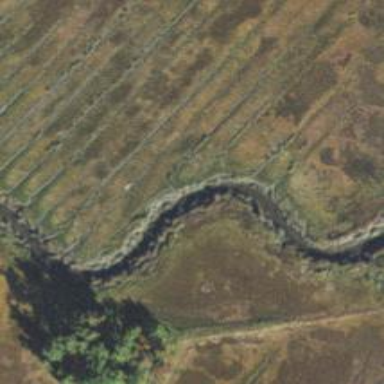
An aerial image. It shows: Tributary.